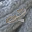
Label: 2